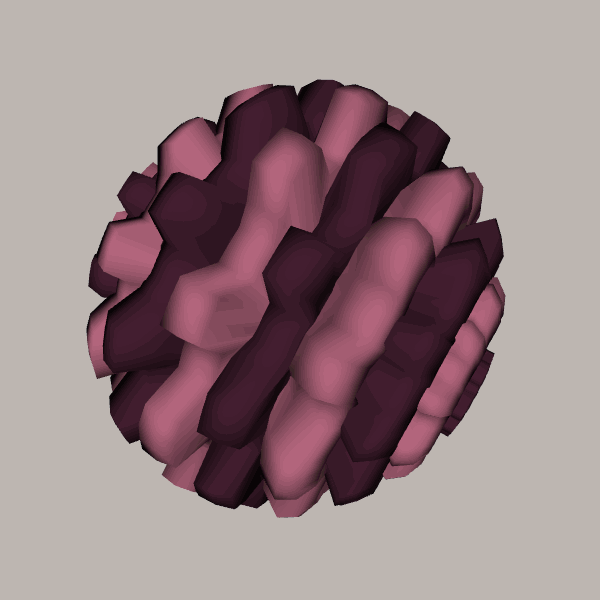
Background: light